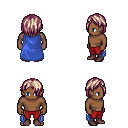
a pixel art fantasy rpg character, male body template, human, dark skin, blue cape, red pants, white blonde bangs hairstyle, maroon shoes, four views (front, back, left, right), 2x2 character sprite sheet, small pixel art, hard edges, no anti-aliasing